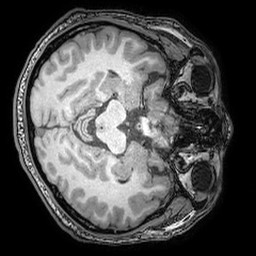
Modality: T1w
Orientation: axial
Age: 36
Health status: ill
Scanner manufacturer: philips
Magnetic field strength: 3 T
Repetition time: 0.007 s
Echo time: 0.0035 s